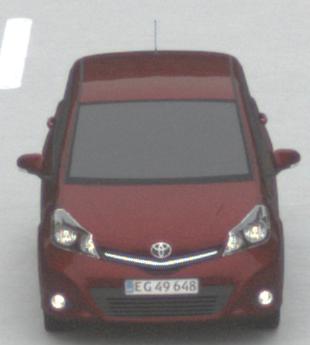
Make: Toyota
Model: Yaris 1.0
Detailed model: Yaris (XP9)
Model produced from: 2009/01
Model produced until: 2010/10
Doors: 3
Color: red
Road condition: dry road
Daytime: midday
Contrast: low contrast